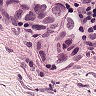
Metastatic tissue present: yes